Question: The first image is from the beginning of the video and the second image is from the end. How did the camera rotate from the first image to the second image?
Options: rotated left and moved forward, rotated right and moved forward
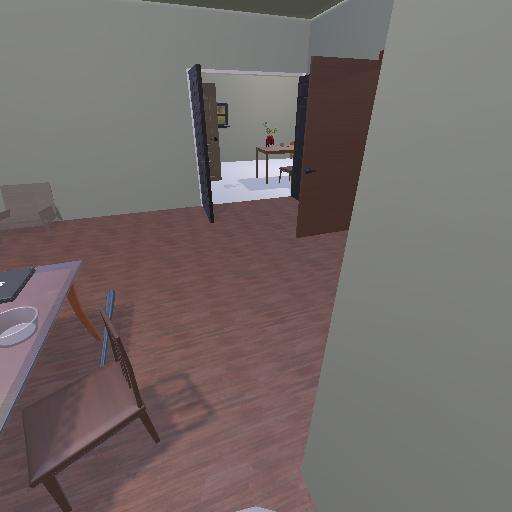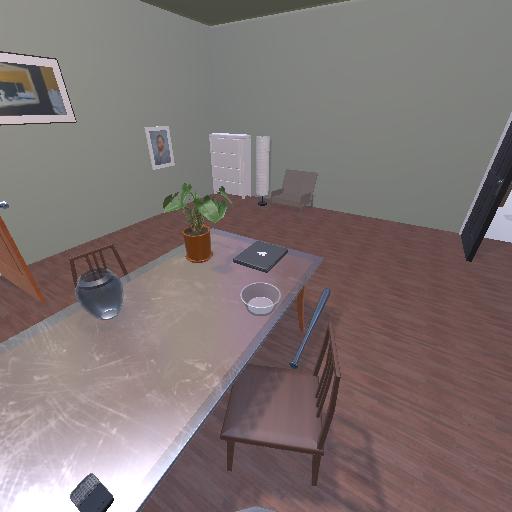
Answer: rotated left and moved forward